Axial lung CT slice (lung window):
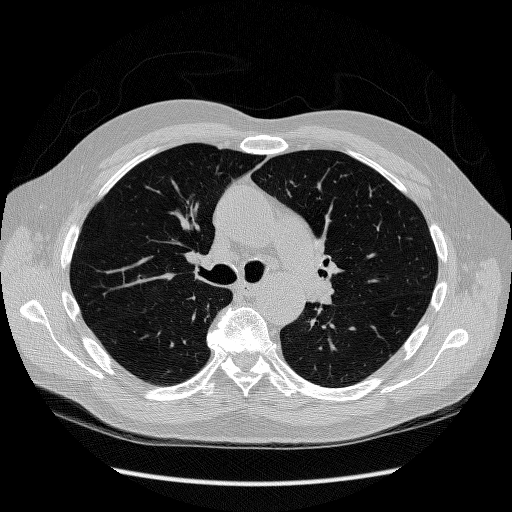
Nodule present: no